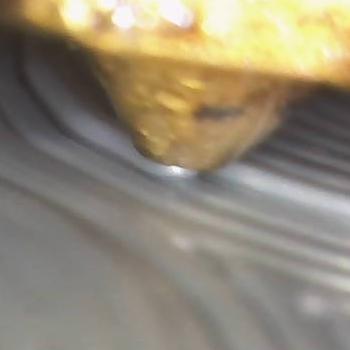
Flow rate: 162%